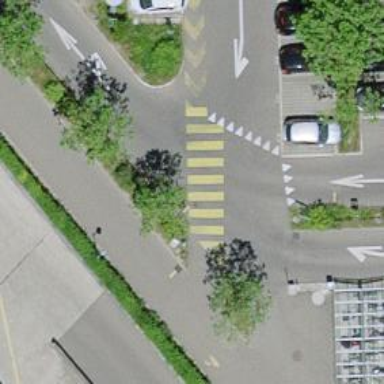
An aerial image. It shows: Zebra crossing on the road.